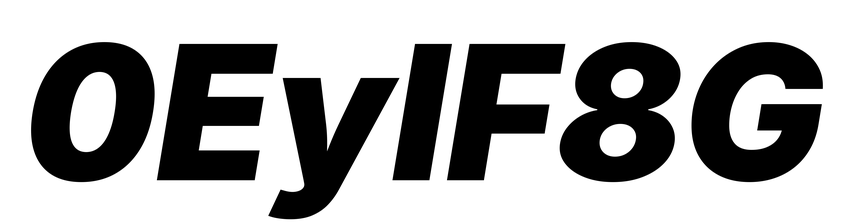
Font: Inter-Italic_Black_Italic